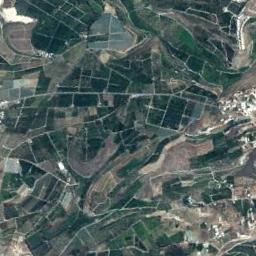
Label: rectangular_farmland